Chest X-ray. View position: AP
Patient age: 28
Patient sex: F
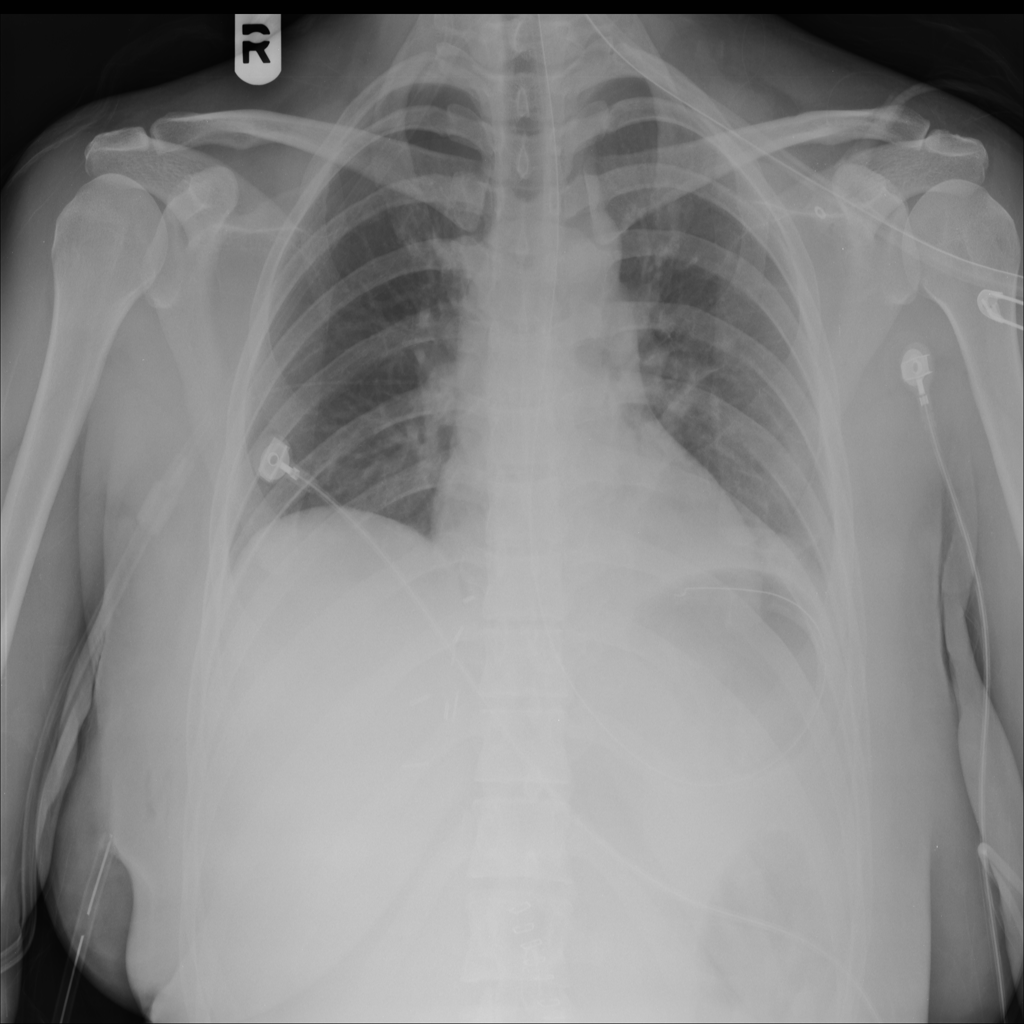
Finding: Pneumothorax